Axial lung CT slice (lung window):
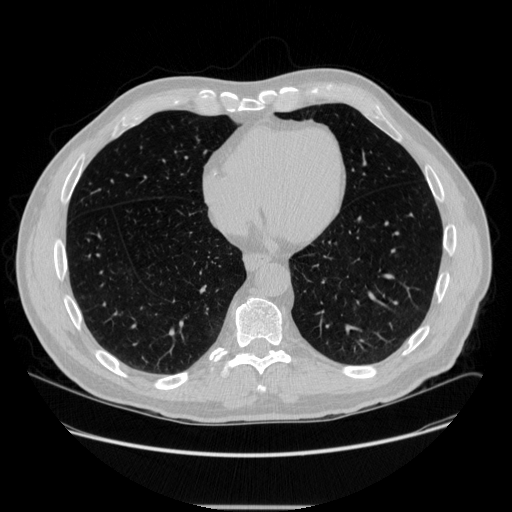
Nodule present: no